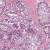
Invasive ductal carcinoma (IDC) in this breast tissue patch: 0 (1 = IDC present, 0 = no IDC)